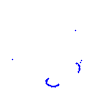
Particle: proton